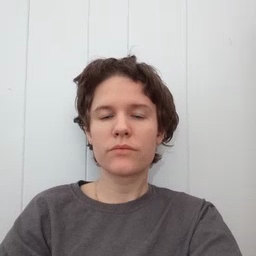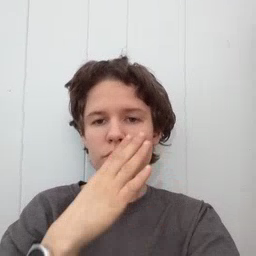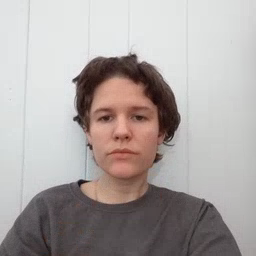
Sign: quiet